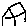
Label: house